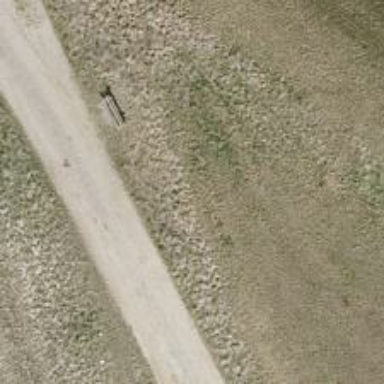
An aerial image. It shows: Bench.